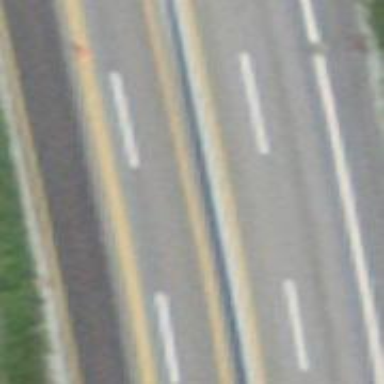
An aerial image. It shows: Asphalt motorway categorized as trunk road.